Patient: sex F, age 55
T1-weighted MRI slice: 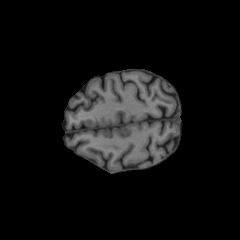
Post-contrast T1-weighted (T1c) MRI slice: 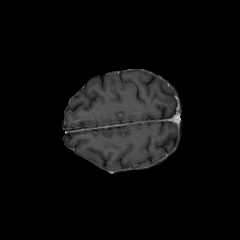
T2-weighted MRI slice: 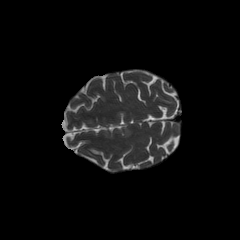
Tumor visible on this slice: no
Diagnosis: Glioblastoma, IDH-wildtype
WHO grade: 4